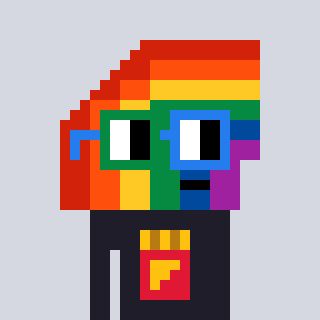
a pixel art character with square green and blue glasses, a rainbow-shaped head and a grayscale-colored body on a cool background